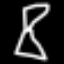
Label: hourglass